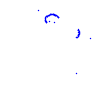
Particle: kaon